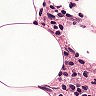
Metastatic tissue present: no